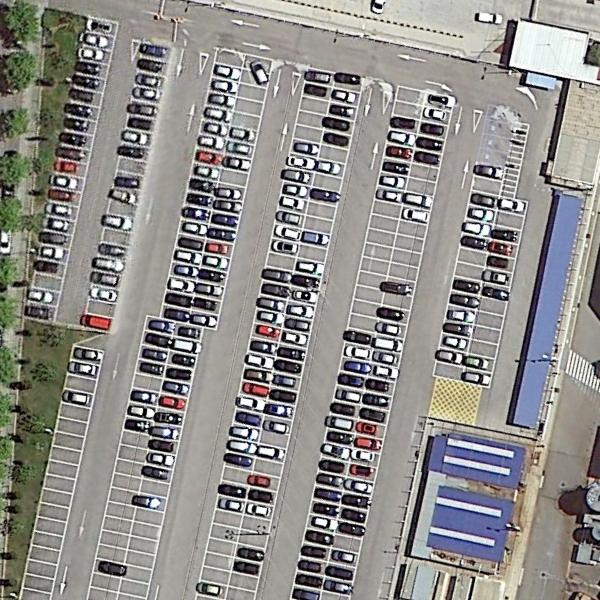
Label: Parking